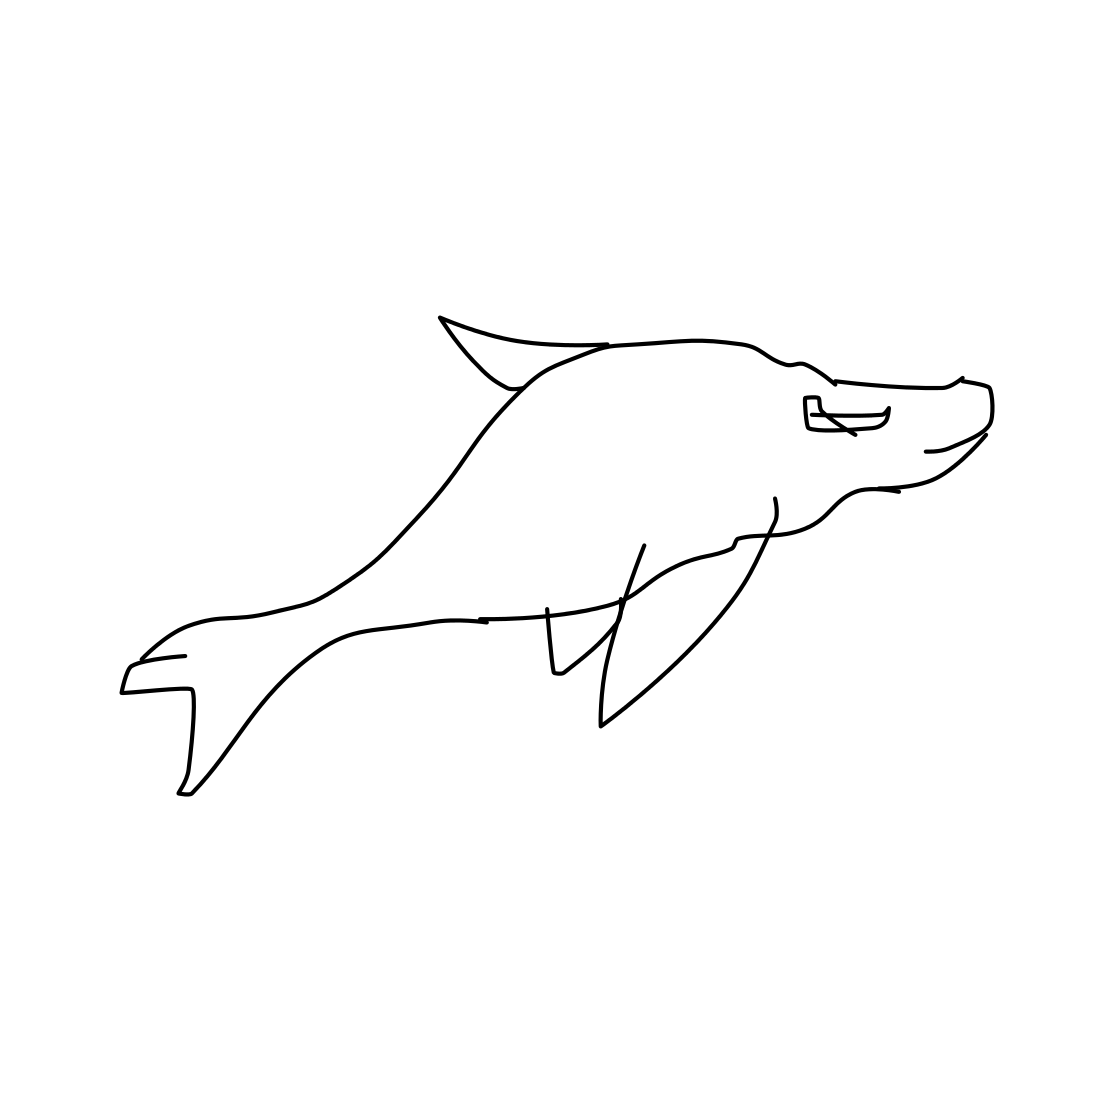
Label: dolphin